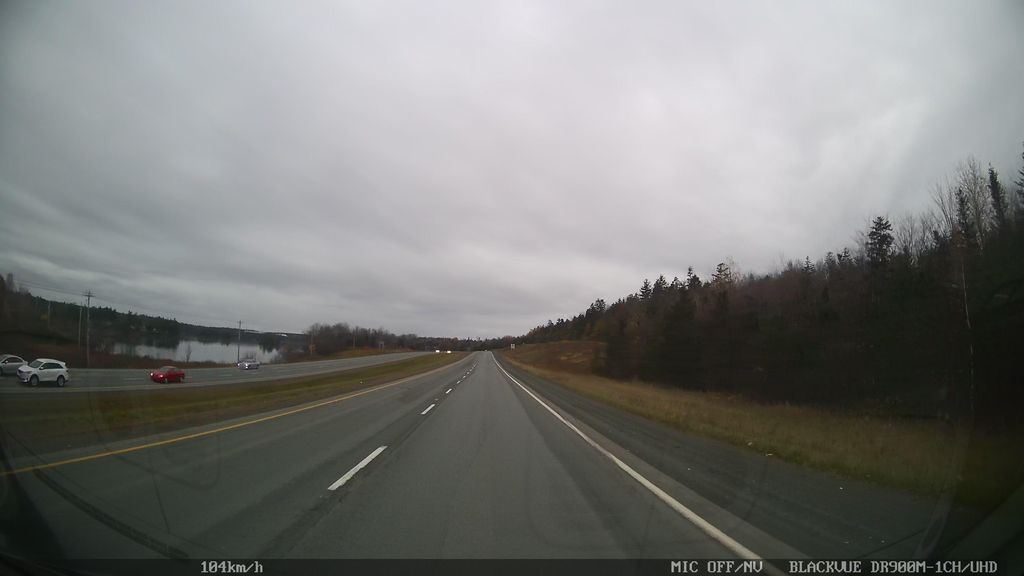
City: halifax